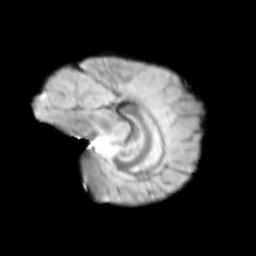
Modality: T2w
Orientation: sagittal
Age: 12
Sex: female
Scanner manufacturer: siemens
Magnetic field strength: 3 T
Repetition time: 3.8 s
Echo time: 0.07 s